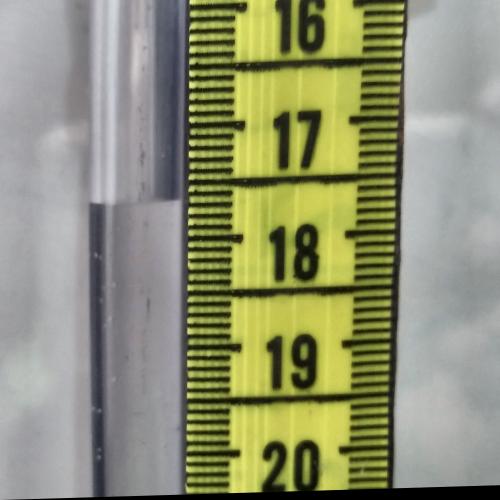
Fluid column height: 17.6 cm